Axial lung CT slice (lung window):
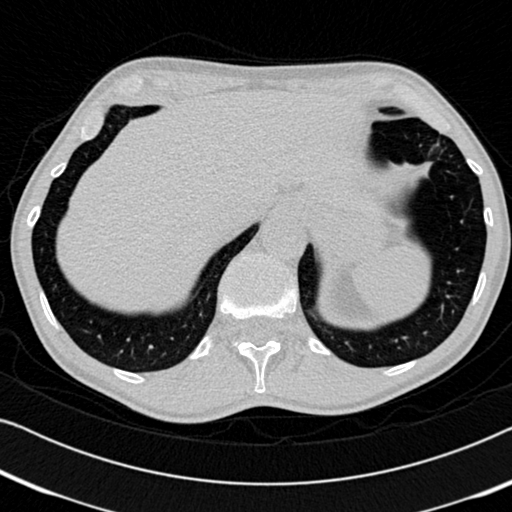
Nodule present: no